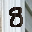
Label: 8